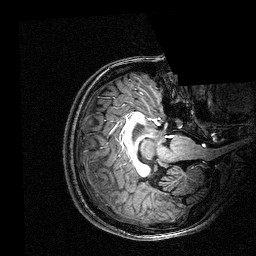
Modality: T1w
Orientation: axial
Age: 19
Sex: female